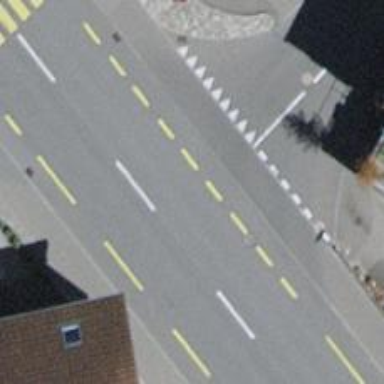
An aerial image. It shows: Primary highway with dedicated lane for cyclists.